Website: walmart
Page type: billing-address
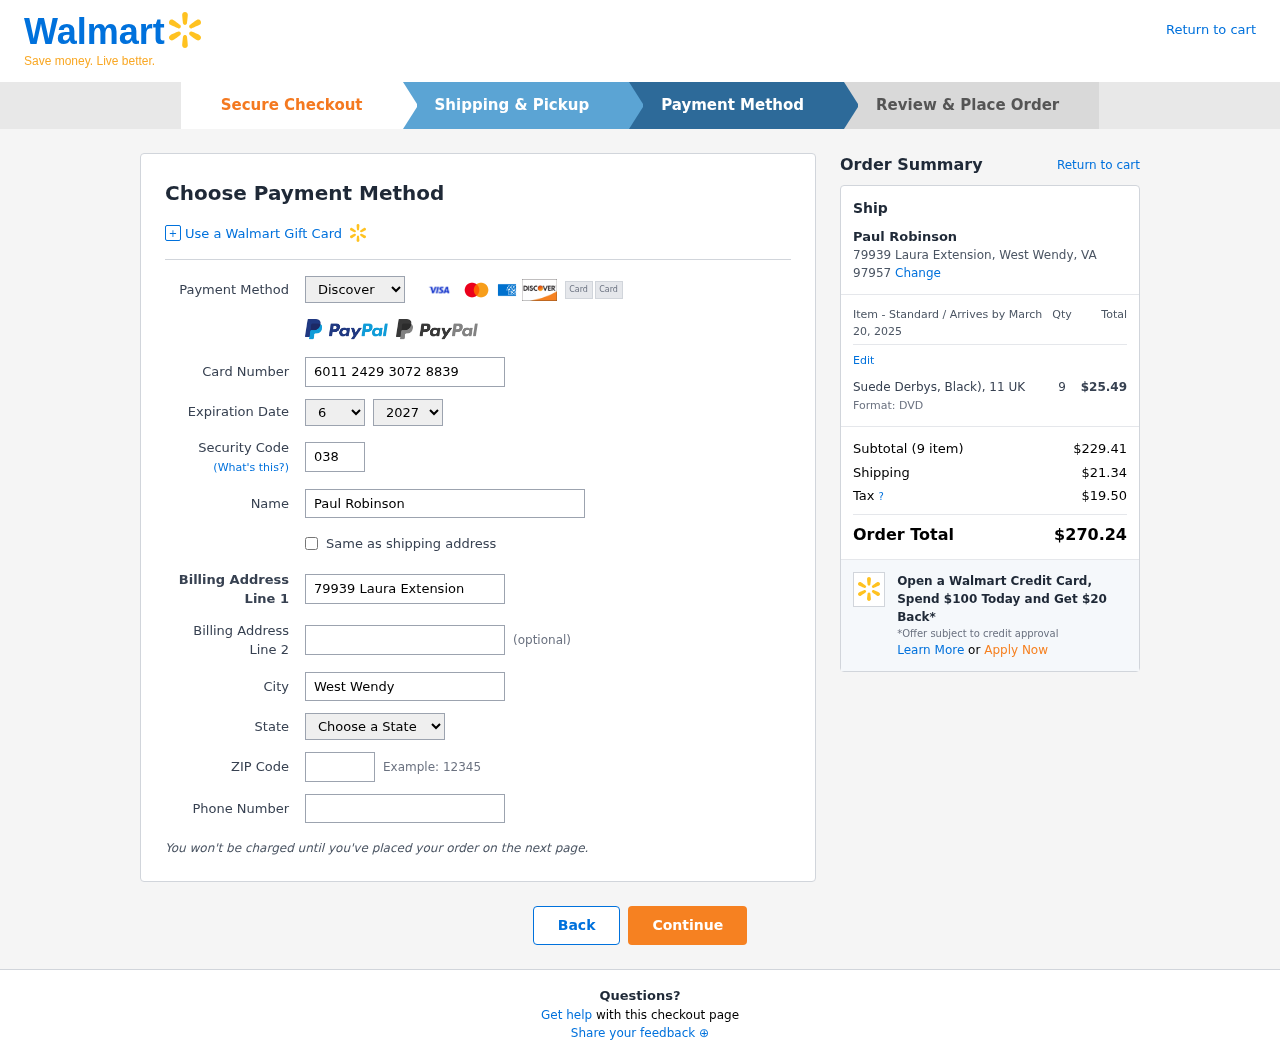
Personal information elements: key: PII_CARD_CVV
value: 038
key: PII_CARD_EXPIRY_MONTH
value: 06
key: PII_CARD_EXPIRY_YEAR
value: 27
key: PII_CARD_NUMBER
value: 6011 2429 3072 8839
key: PII_CARD_TYPE
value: Discover
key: PII_CITY
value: West Wendy
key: PII_CITY_STATE_ZIP
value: West Wendy, VA 97957
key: PII_FULLNAME
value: Paul Robinson
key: PII_PHONE
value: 7596275142
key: PII_POSTCODE
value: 97957
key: PII_STATE
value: Virginia
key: PII_STREET
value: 79939 Laura Extension
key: PII_FULLNAME2
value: Paul Robinson
Product elements: key: PRODUCT1_NAME
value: Suede Derbys, Black), 11 UK
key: PRODUCT1_PRICE
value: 25.49
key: PRODUCT1_QUANTITY
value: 9
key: PRODUCT1_DESC
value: Format: DVD
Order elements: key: ORDER_DELIVERY_DATE
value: March 20, 2025
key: ORDER_NUM_ITEMS
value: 9
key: ORDER_SUBTOTAL
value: $229.41
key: ORDER_SHIPPING_COST
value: $21.34
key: ORDER_TAX
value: $19.50
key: ORDER_TOTAL
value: $270.24